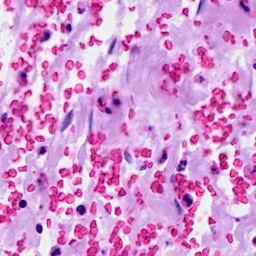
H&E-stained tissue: Breast